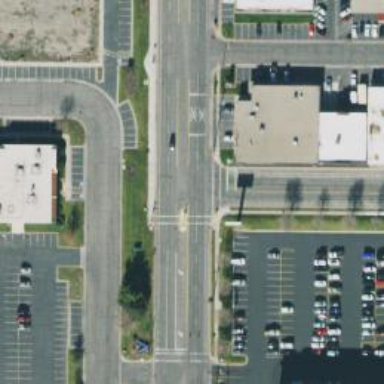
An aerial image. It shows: Uncontrolled road crossing with markings in the form of lines.